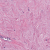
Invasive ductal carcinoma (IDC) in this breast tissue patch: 1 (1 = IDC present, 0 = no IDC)